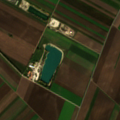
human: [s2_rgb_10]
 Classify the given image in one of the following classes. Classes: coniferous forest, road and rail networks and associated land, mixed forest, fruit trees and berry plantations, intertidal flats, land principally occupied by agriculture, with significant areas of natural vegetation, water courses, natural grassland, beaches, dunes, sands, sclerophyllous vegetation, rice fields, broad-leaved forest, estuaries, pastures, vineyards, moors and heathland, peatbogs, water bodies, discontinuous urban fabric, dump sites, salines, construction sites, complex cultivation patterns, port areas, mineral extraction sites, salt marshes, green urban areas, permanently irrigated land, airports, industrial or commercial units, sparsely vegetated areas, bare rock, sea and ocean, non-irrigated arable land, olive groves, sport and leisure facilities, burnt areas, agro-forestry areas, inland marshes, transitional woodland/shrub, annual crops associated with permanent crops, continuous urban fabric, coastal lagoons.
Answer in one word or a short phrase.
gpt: non-irrigated arable land, vineyards